Question: I have a mysql join and for someone reason its returning duplicate fields for image and firstname and lastname. Like it's not joining right.
Here is the SQL
'''
SELECT a.follow_id, a.user_id, a.following, b.firstname, b.lastname, c.firstname, c.lastname, b.image, c.image
FROM followers a
LEFT JOIN candidates b ON a.following = b.user_id
LEFT JOIN donors c On a.following = c.user_id
WHERE a.user_id = 222
LIMIT 9
'''
Both candidates and donors have a firstname and lastname and image, so I need to get those fields, but not duplicate the fields.
My Results

Can someone please tell me what I'm doing wrong?
Thanks in advance.
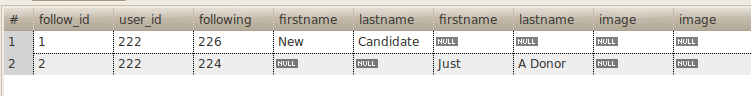
Answer: '''
SELECT a.follow_id, a.user_id, a.following, b.firstname, b.lastname, b.image
FROM followers a
LEFT JOIN candidates b ON a.following = b.user_id
WHERE a.user_id = 222
UNION DISTINCT
SELECT a.follow_id, a.user_id, a.following, c.firstname, c.lastname, c.image
FROM followers a
LEFT JOIN donors c On a.following = c.user_id
WHERE a.user_id = 222
'''
I'm not sure i'm understand your problem correctly.